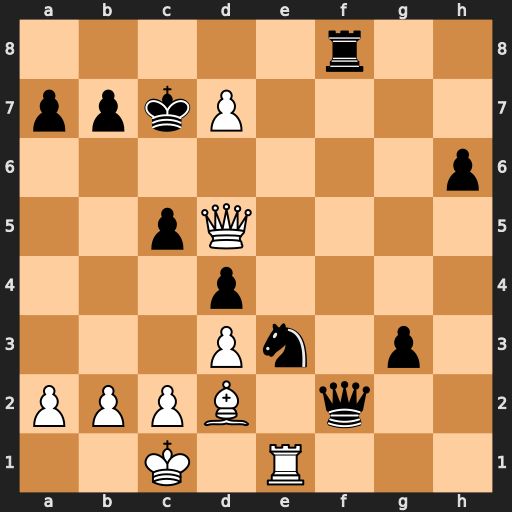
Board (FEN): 5r2/ppkP4/7p/2pQ4/3p4/3Pn1p1/PPPB1q2/2K1R3
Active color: w
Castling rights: -
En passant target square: -
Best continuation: Qxc5+ Kxd7 Qxd4+